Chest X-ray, AP view. Patient: 40 years old, sex M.
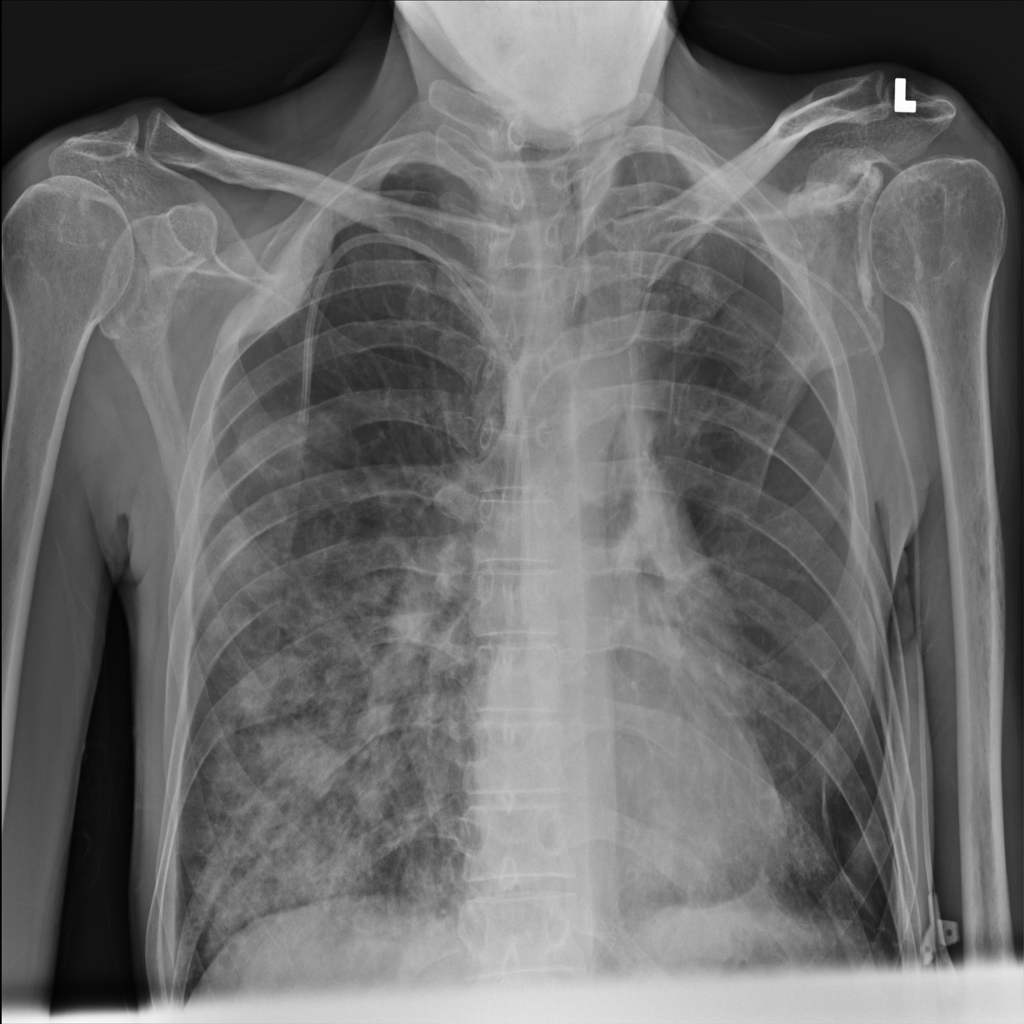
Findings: Infiltration